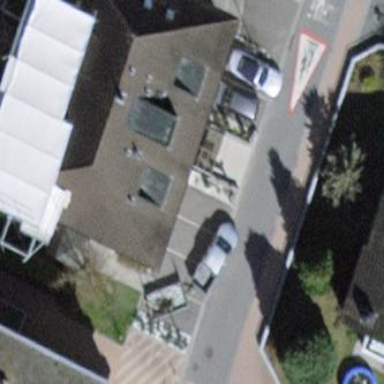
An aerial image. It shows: Commercial building.